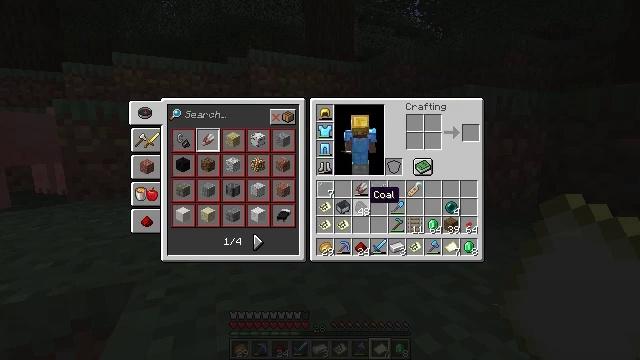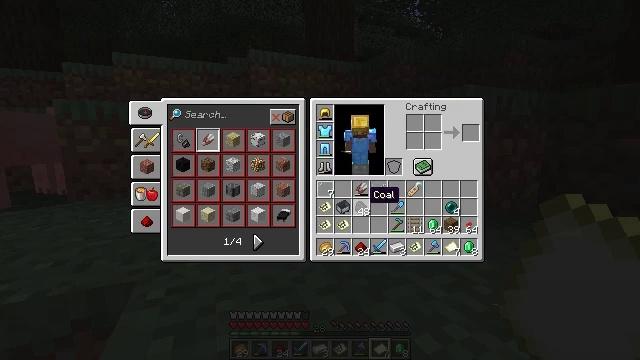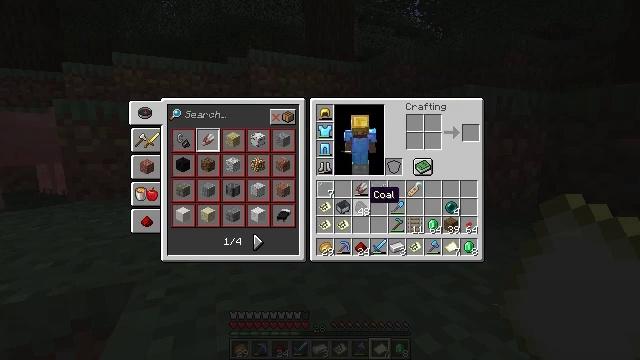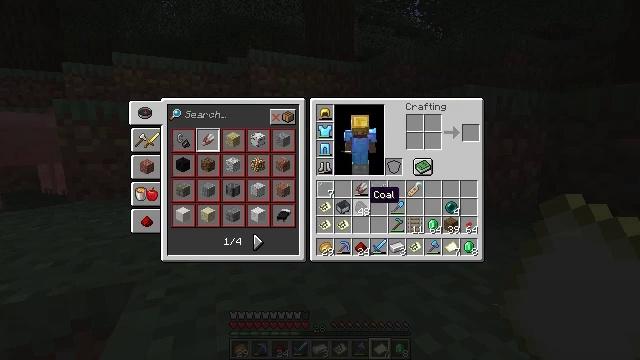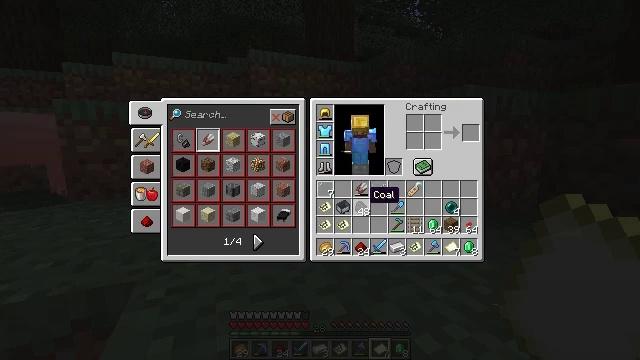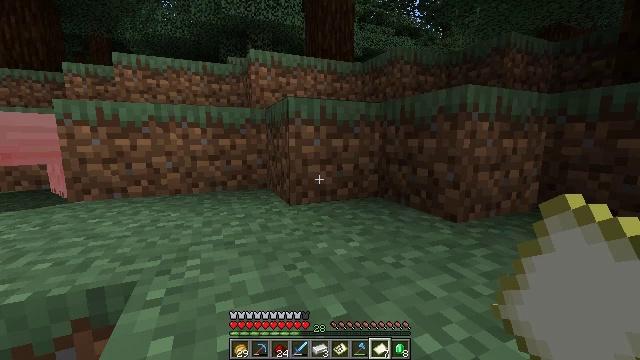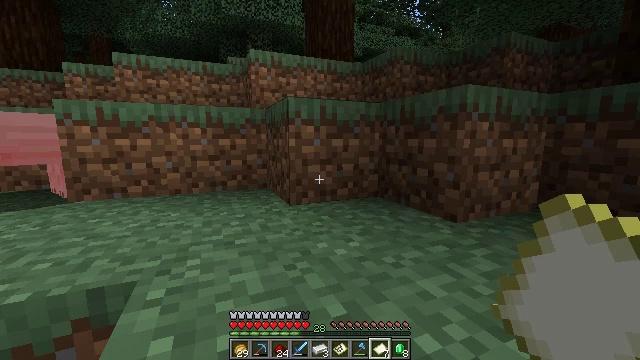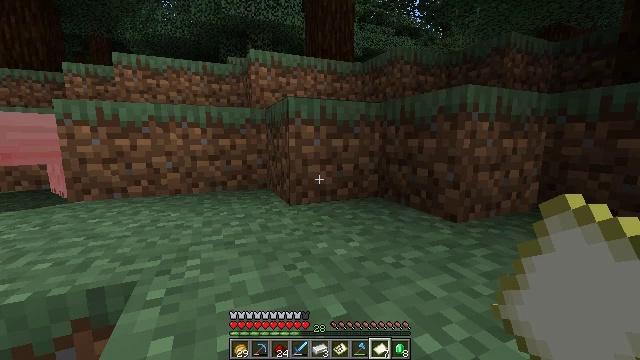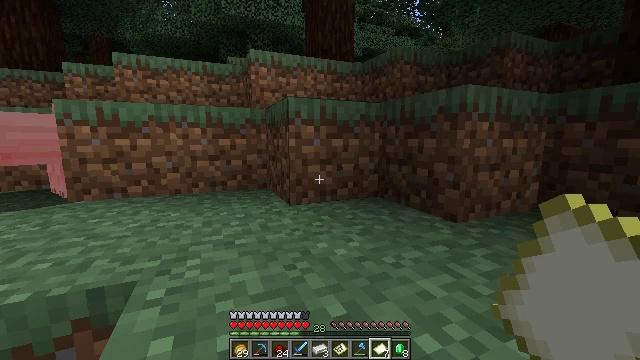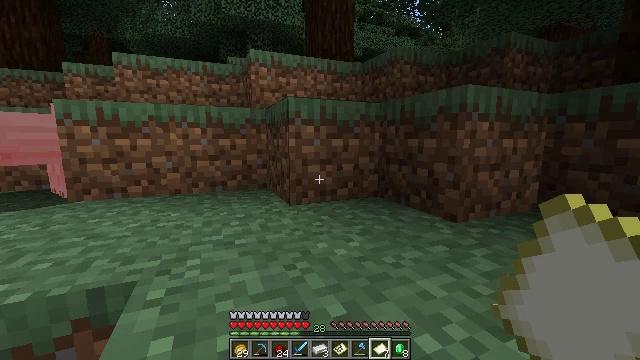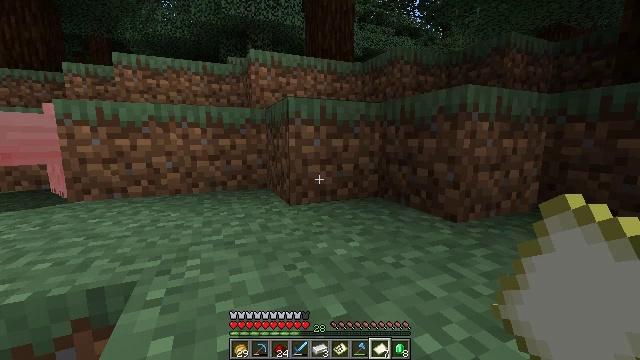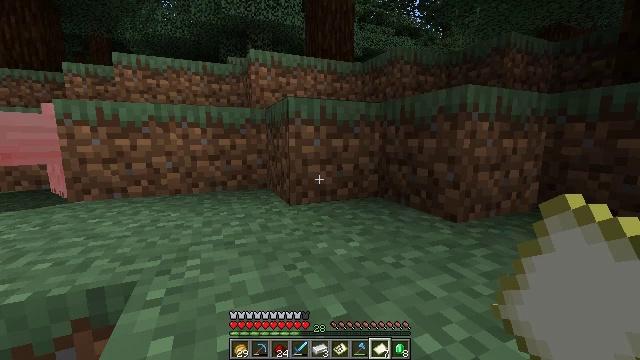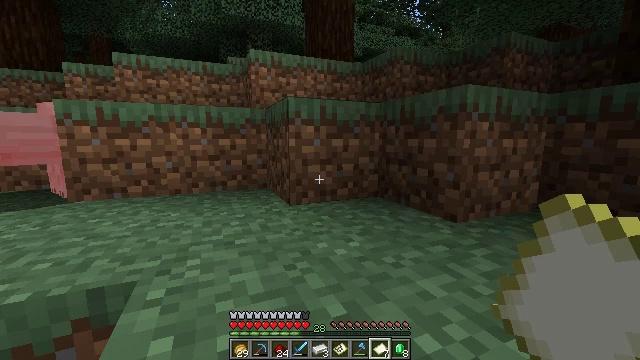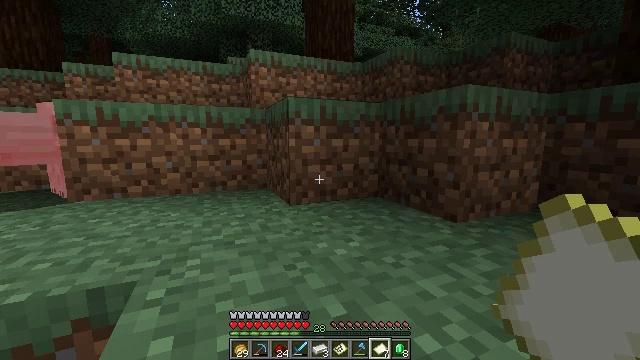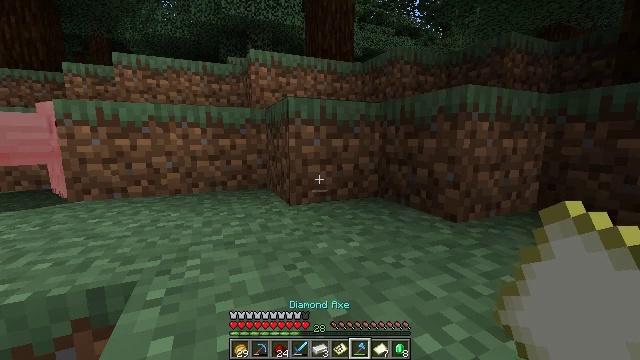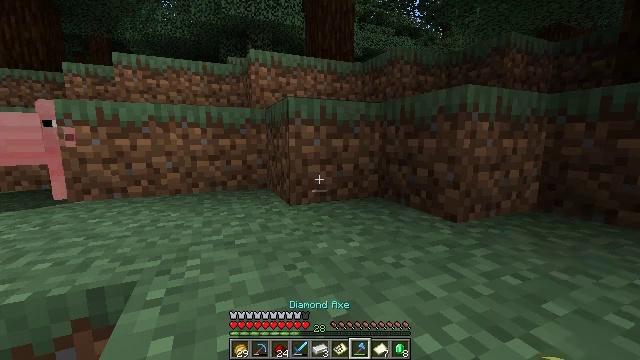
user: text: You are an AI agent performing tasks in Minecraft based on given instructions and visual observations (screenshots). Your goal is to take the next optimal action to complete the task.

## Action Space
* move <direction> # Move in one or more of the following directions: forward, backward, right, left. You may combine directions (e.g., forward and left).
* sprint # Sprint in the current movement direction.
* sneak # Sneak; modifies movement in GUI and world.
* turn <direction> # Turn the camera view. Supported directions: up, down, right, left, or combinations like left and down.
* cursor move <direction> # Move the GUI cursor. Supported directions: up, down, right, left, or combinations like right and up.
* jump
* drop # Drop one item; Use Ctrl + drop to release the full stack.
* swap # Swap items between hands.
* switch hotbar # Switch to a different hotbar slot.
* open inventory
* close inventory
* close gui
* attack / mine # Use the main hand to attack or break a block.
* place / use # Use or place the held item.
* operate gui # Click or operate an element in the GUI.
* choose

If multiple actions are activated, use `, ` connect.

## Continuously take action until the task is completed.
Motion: motion action
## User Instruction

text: Open a crafting table to create an item frame.
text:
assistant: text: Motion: no_op
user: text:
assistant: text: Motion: no_op
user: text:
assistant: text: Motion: no_op
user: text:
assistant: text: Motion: no_op
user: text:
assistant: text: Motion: no_op
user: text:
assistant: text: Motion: no_op
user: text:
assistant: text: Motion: no_op
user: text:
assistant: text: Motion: no_op
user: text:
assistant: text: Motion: no_op
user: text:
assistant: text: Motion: no_op
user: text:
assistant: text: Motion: no_op
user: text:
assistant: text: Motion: no_op
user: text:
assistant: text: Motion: no_op
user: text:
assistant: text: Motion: no_op
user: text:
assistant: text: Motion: no_op
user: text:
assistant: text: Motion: no_op
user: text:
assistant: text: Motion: no_op
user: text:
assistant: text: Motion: no_op
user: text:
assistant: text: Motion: no_op
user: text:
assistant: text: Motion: no_op
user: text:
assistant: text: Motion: no_op
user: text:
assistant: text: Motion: no_op
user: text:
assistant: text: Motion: no_op
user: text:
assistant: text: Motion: no_op
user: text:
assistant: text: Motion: no_op
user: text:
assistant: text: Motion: no_op
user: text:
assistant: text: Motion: no_op
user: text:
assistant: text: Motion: no_op
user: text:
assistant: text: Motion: no_op
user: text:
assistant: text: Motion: no_op